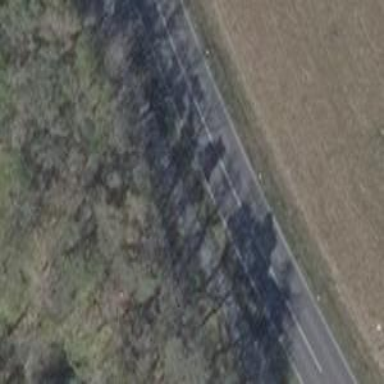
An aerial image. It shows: Secondary road with asphalt surface.